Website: crate-barrel
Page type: receipt
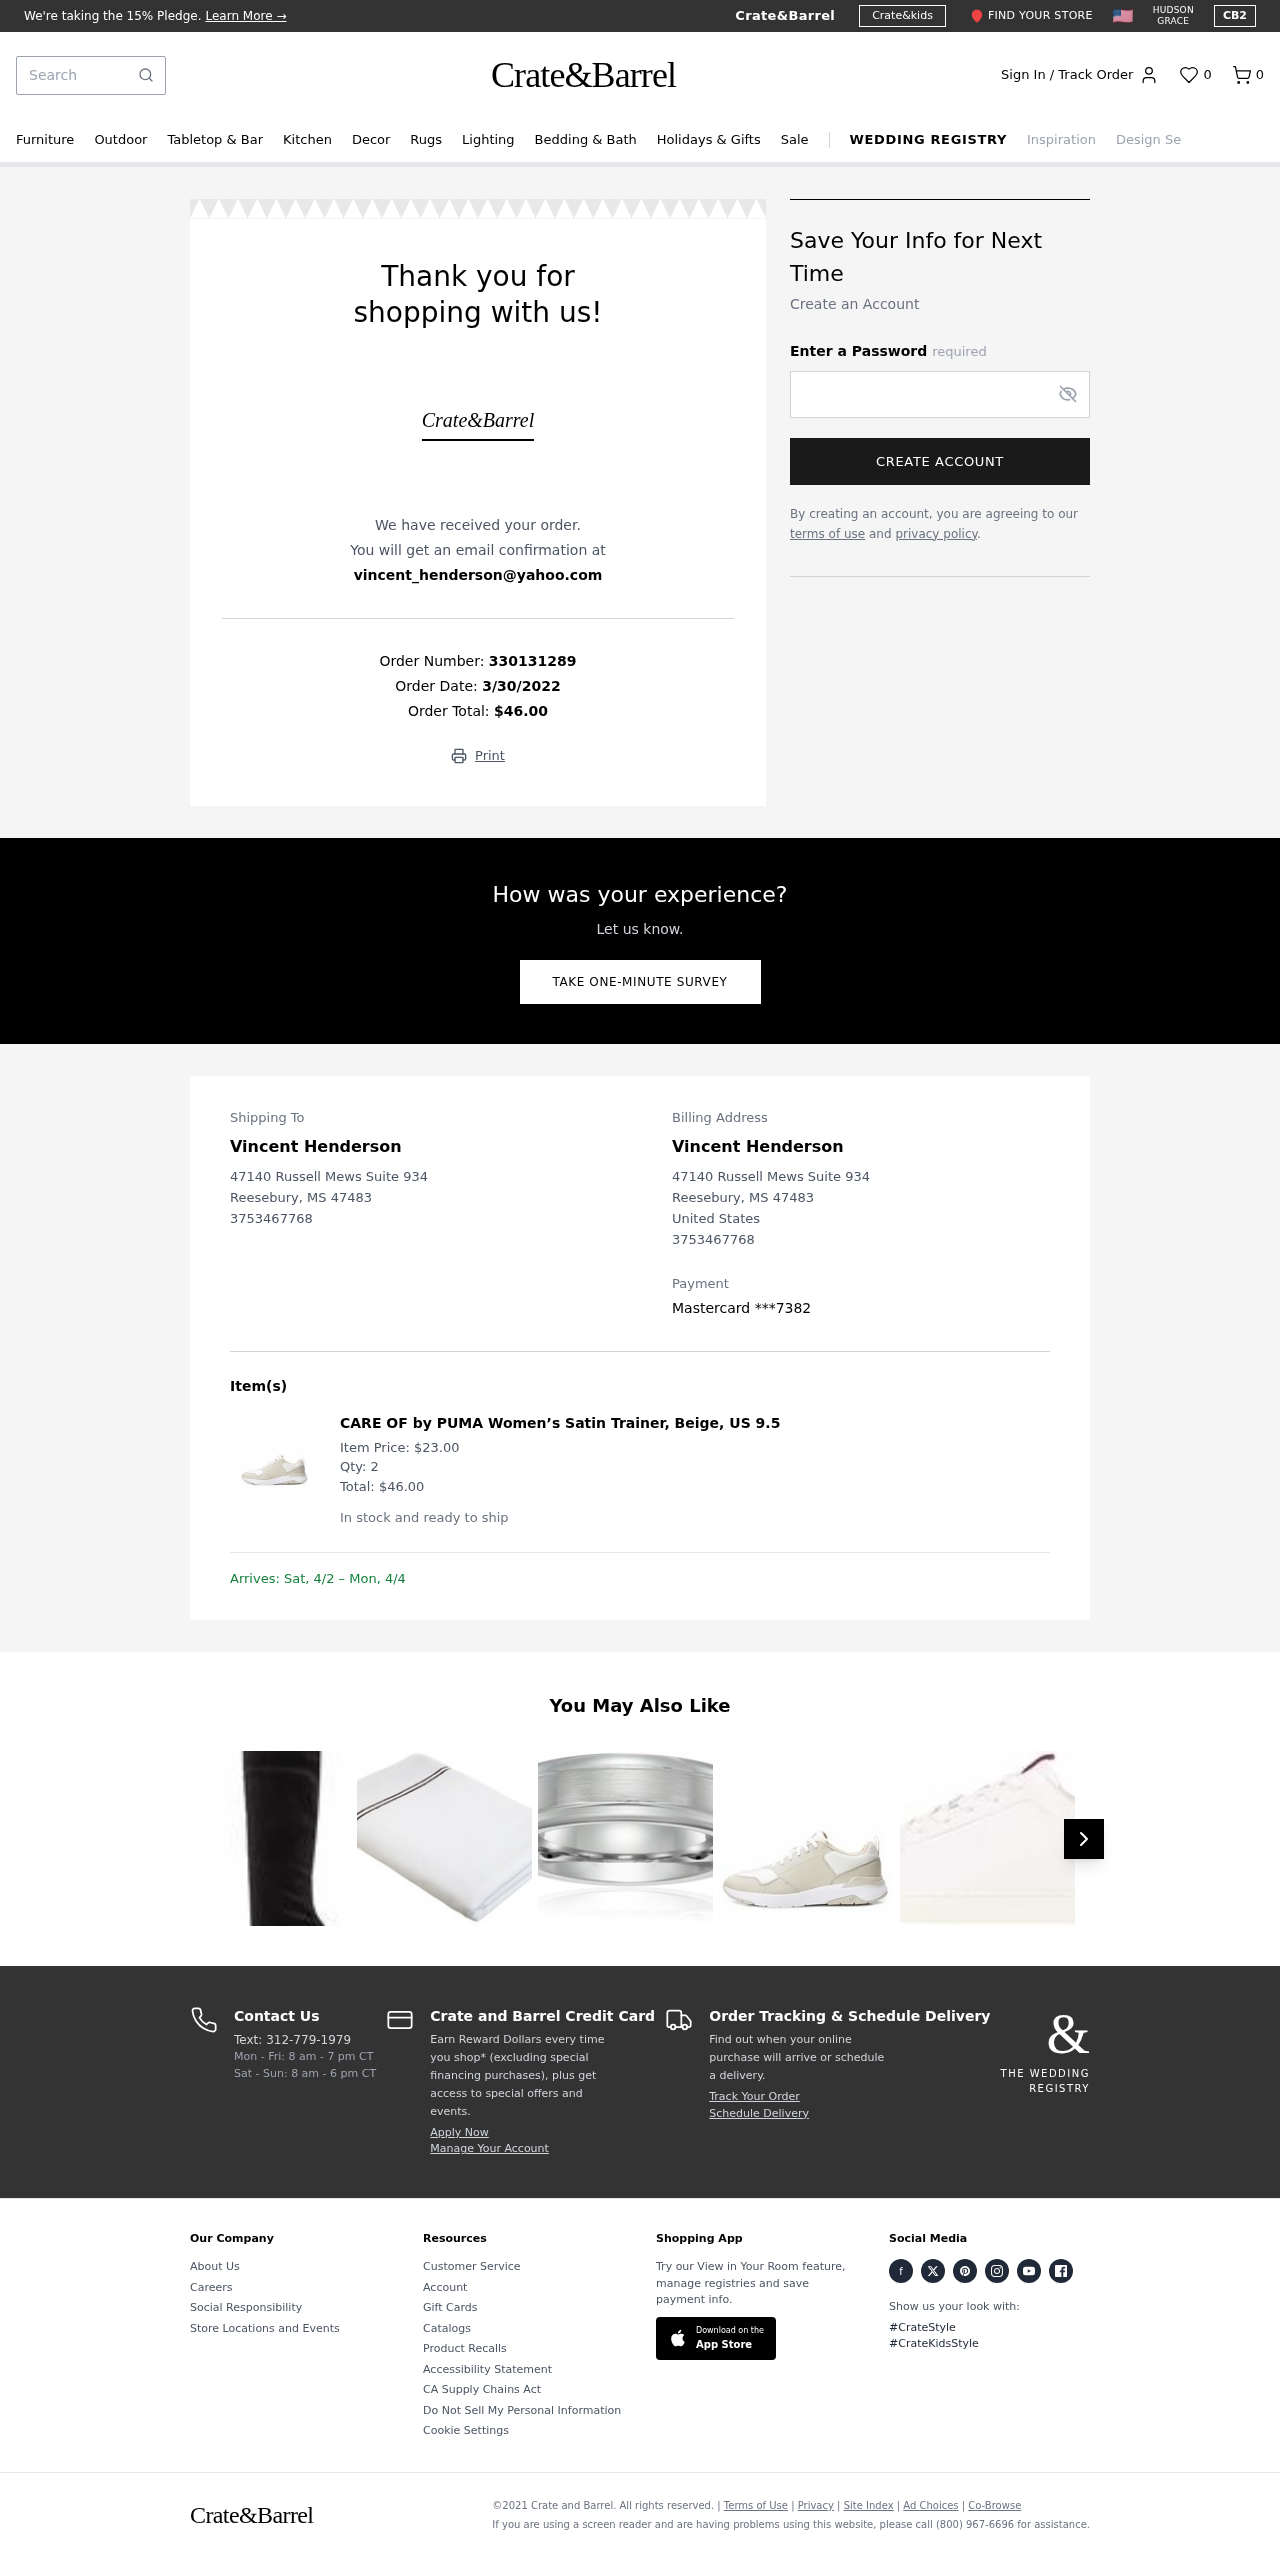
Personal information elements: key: PII_CARD_LAST4
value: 7382
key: PII_CARD_TYPE
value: Mastercard
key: PII_CITY
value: Reesebury
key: PII_COUNTRY
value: United States
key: PII_EMAIL
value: vincent_henderson@yahoo.com
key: PII_FULLNAME
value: Vincent Henderson
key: PII_PHONE
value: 3753467768
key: PII_POSTCODE
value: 47483
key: PII_STATE_ABBR
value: MS
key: PII_STREET
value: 47140 Russell Mews Suite 934
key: PII_FULLNAME2
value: Vincent Henderson
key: PII_CITY2
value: Reesebury
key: PII_STATE_ABBR2
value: MS
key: PII_POSTCODE_FULL
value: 47483
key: PII_POSTCODE_NUMERIC
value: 47483
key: PII_PHONE2
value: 3753467768
Product elements: key: PRODUCT1_NAME
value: CARE OF by PUMA Women’s Satin Trainer, Beige, US 9.5
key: PRODUCT1_PRICE
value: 23
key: PRODUCT1_QUANTITY
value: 2
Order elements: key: ORDER_NUM_ITEMS
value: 0
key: ORDER_ID
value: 330131289
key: ORDER_DATE
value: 3/30/2022
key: ORDER_TOTAL
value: $46.00
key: ORDER_ITEM_TOTAL
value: $46.00
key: ORDER_DELIVERY_DATE
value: Sat, 4/2 – Mon, 4/4
Search elements: key: HEADER_SEARCH
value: Search
Other elements: key: FAVORITES_COUNT
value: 0